Question: I am currently using JFreeChart to display some data in a line graph. The labels on my x-axis (integers) are too dense, so I hope to display only the multiplies of 5 (1, 5, 10...). How can I achieve that?

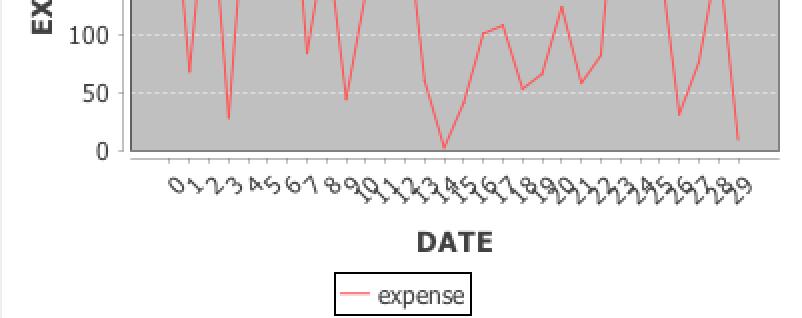
Answer: Thanks to trashgod. The 'NumberAxis' does help in customizing the axis scale. I did use 'CategoryChart' at first and the problem get solved when I switched to XYChart. Below is the snippet about using 'NumberAxis' to change the x-axis scale.
'''
NumberAxis xAxis = new NumberAxis();
xAxis.setTickUnit(new NumberTickUnit(10));
XYPlot plot = lineChart.getXYPlot();
plot.setDomainAxis(xAxis);
'''